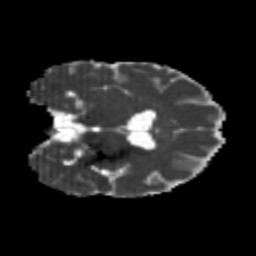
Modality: MD
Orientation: coronal
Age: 22
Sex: male
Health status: healthy
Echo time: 0.074 s